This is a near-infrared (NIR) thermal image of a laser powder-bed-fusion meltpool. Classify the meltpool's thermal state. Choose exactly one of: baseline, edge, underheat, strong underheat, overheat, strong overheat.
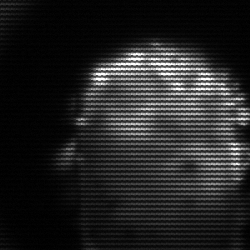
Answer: baseline